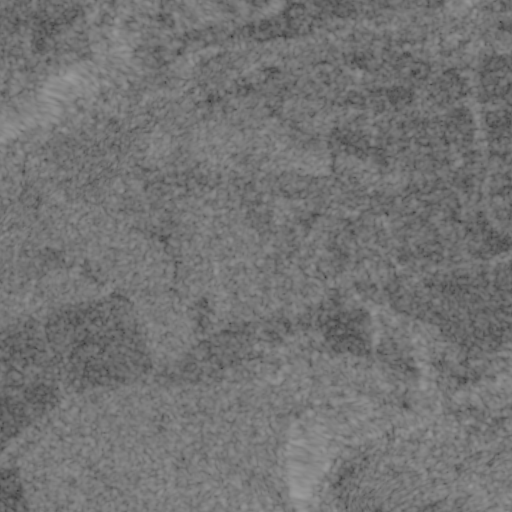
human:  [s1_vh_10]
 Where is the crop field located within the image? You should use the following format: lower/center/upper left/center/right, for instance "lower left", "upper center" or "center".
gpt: The crop field is located in the upper of the image.
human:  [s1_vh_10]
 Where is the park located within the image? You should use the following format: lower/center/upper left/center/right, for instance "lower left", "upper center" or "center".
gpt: The park is located in the upper right of the image.
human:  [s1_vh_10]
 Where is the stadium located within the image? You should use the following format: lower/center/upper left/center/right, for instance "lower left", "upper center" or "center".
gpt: The stadium is located in the upper right of the image.
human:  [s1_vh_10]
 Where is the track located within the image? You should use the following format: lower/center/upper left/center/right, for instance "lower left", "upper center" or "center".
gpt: There is no track in the image.

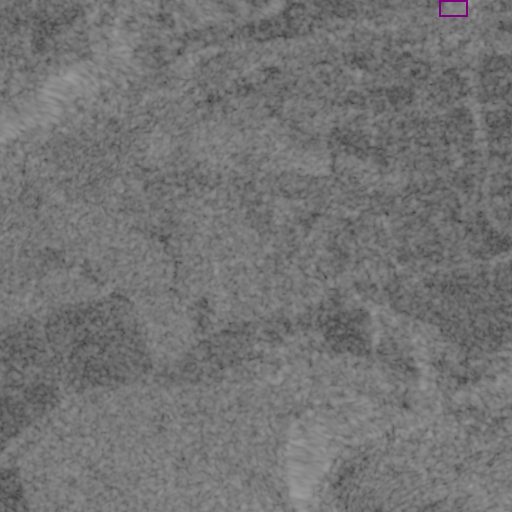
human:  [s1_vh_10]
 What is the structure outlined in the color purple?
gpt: The structure outlined in purple is a park.
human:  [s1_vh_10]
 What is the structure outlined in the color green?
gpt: There is no green outline.